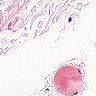
Metastatic tissue present: no